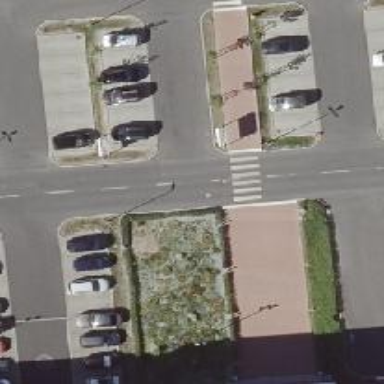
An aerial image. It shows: Uncontrolled zebra crossing on the road.